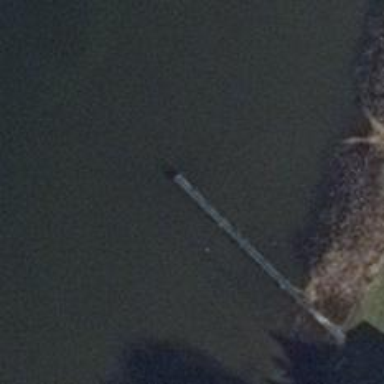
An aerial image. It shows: Man-made pier.